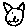
Label: cat